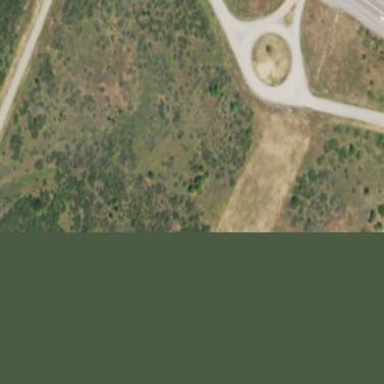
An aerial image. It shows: Mixture of scrub vegetation with mixed types of leaves.